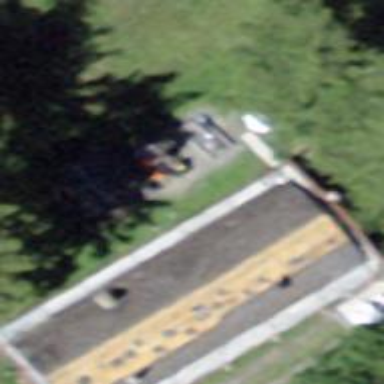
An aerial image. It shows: Picnic table located in leisure land area.